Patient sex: M
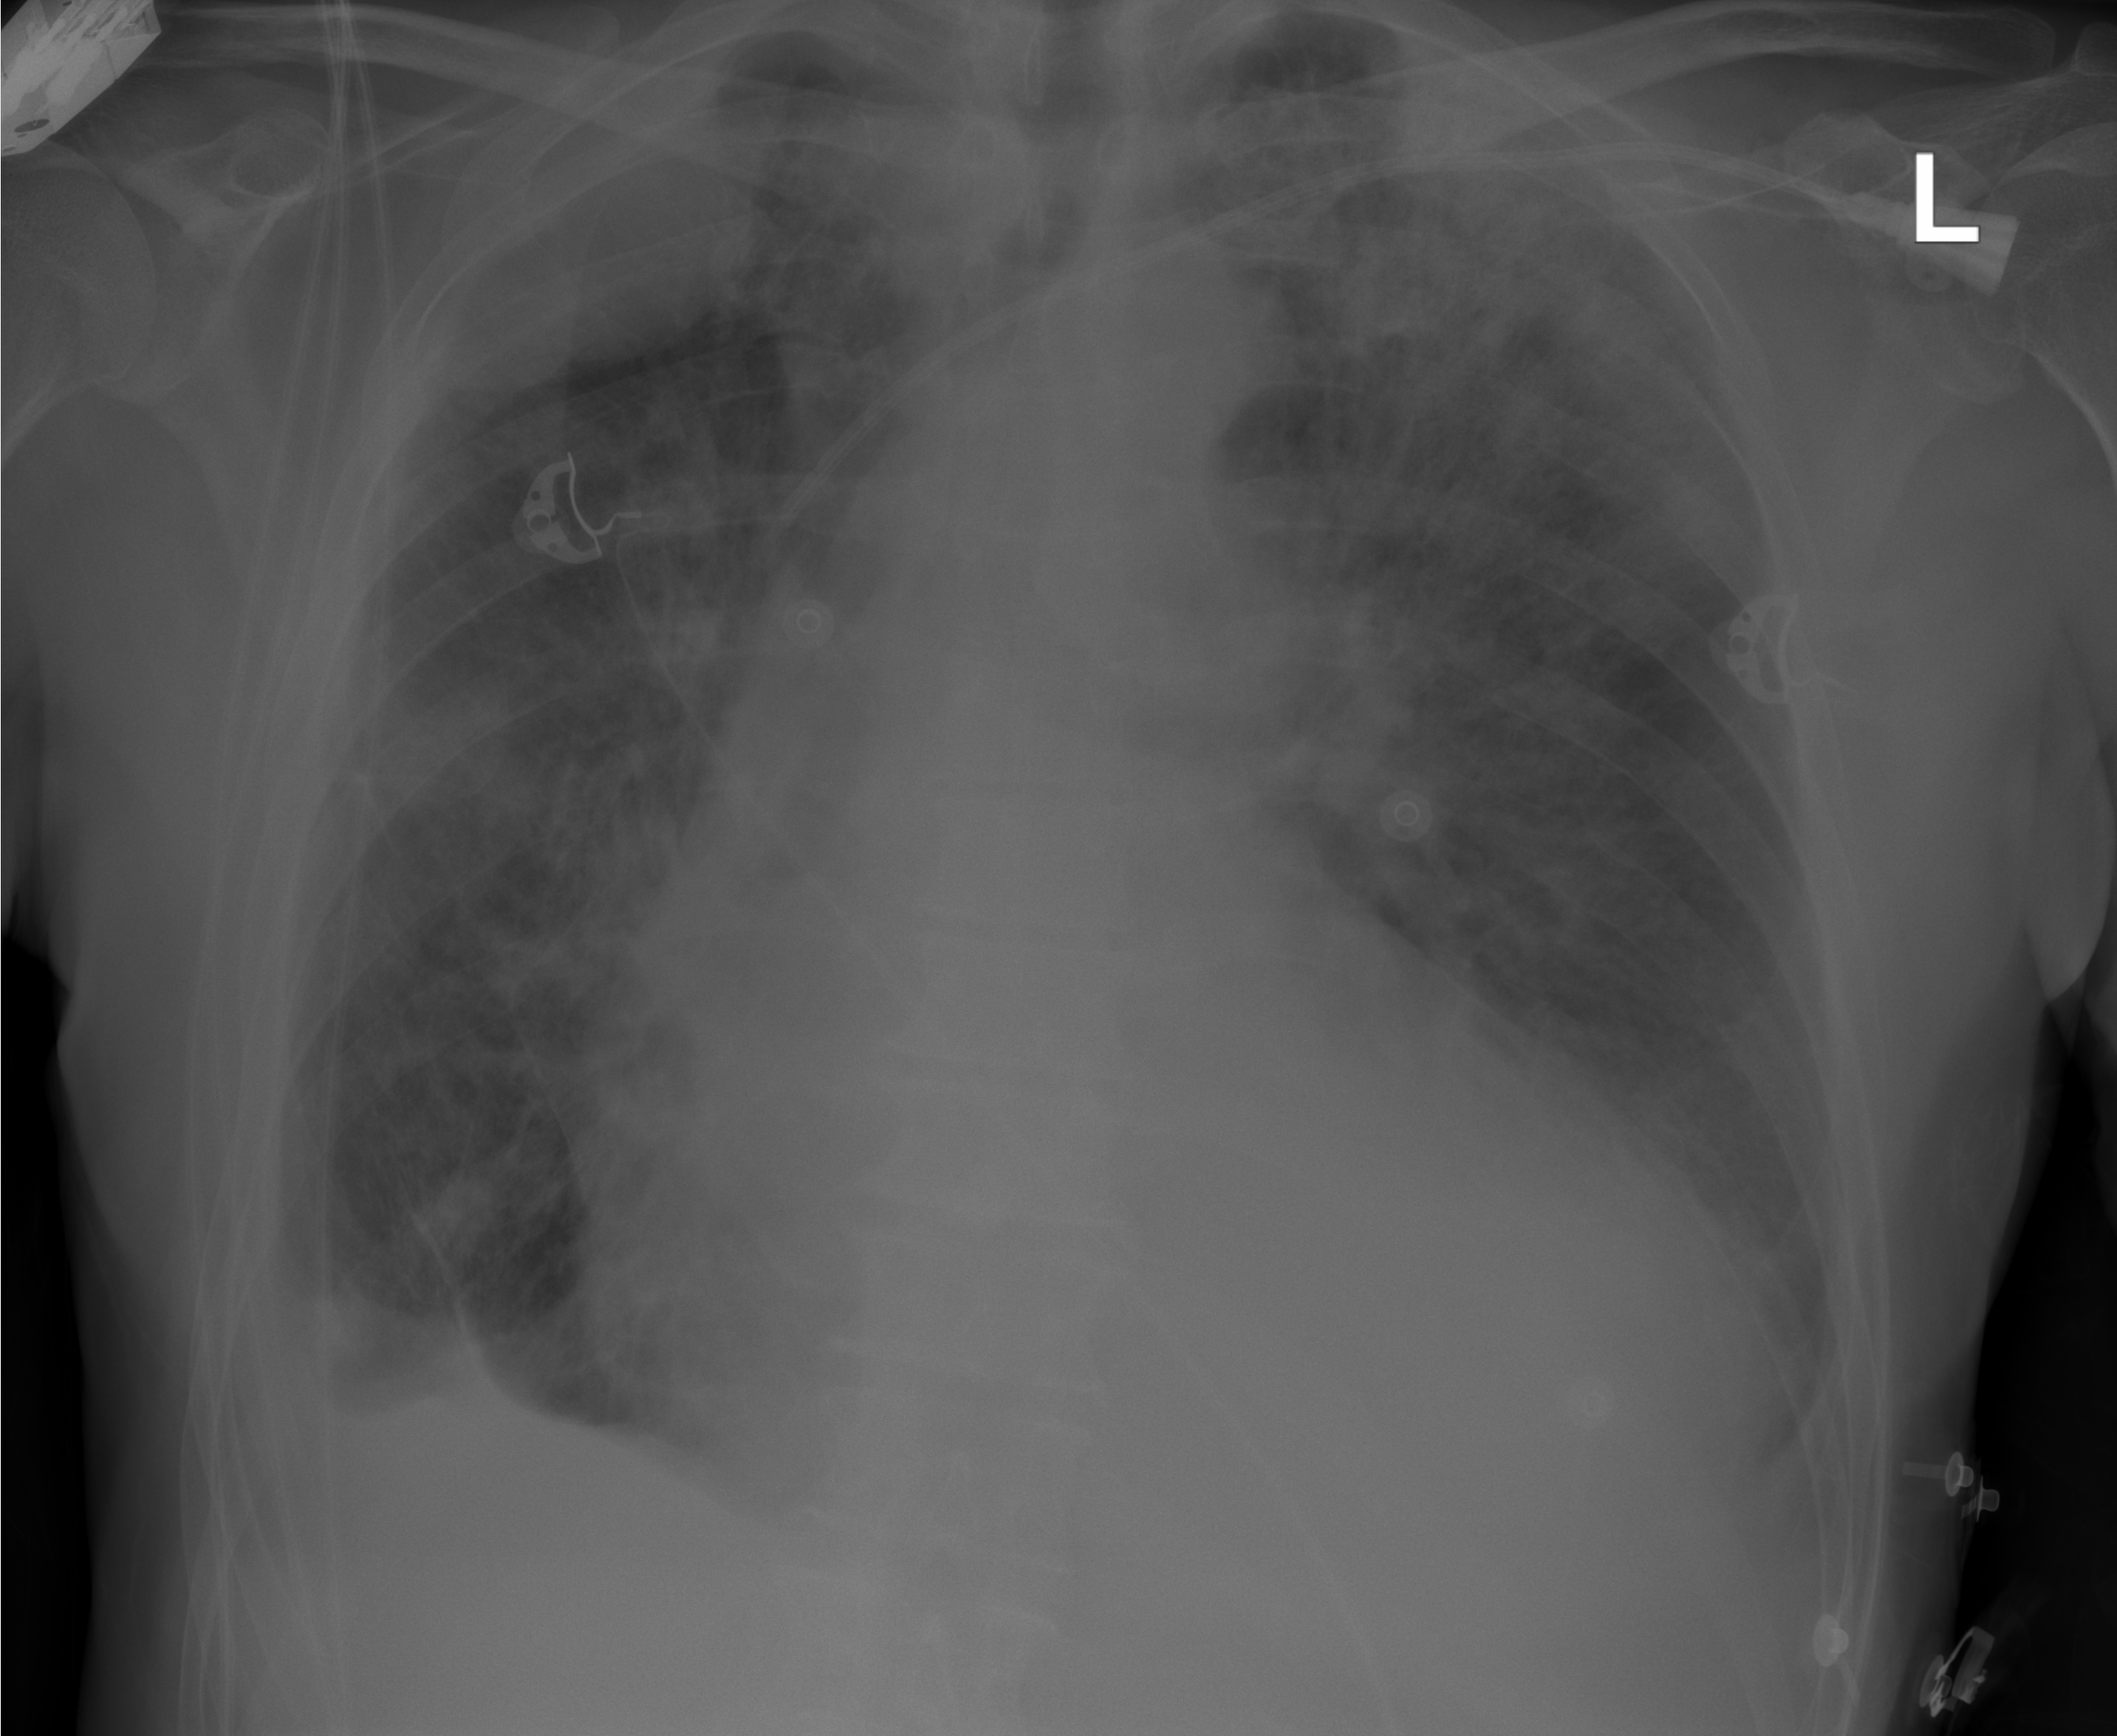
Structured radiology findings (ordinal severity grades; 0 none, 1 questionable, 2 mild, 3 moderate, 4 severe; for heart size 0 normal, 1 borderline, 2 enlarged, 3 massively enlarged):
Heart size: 2
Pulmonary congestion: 0
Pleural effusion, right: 2
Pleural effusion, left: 0
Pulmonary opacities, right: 4
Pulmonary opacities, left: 4
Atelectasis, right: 2
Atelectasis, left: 2